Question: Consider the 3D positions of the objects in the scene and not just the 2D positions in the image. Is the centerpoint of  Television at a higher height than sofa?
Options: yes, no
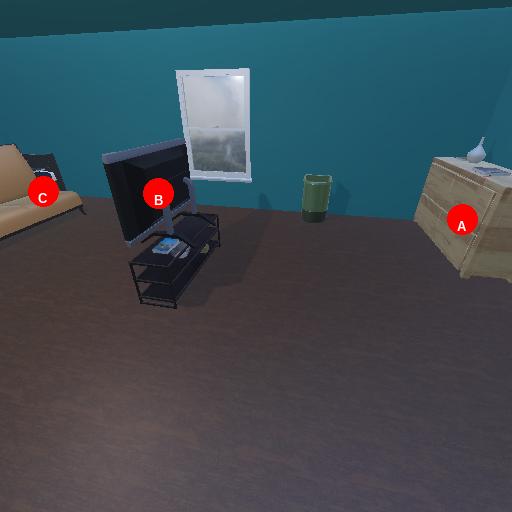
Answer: yes